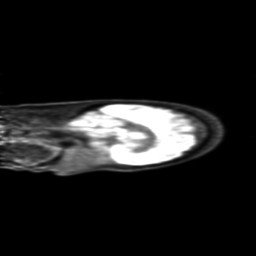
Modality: PET
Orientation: sagittal
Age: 38
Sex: male
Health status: ill